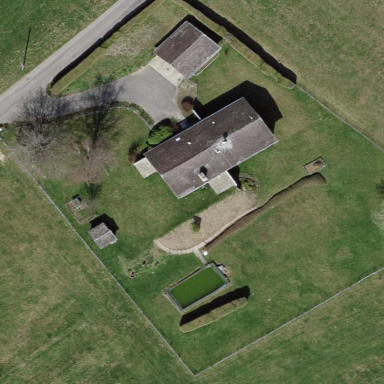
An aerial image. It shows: Farmyard area.